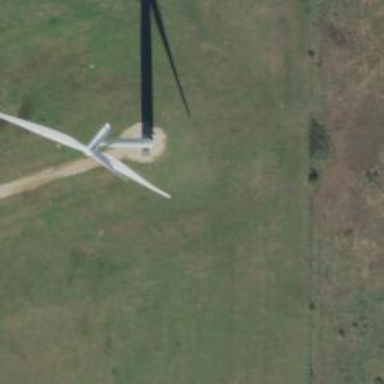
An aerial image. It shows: Wind generator powered by horizontal axis wind turbine.